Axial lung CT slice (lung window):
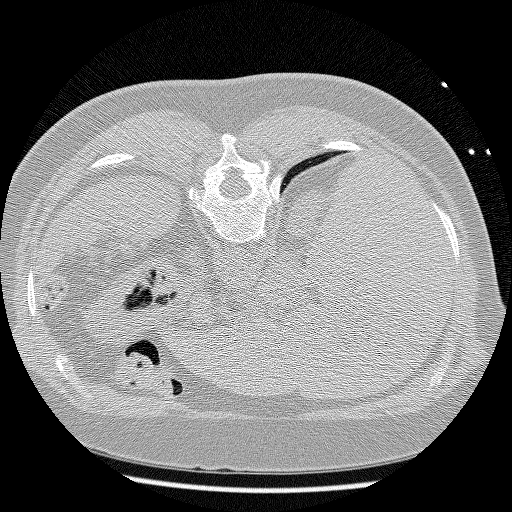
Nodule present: no